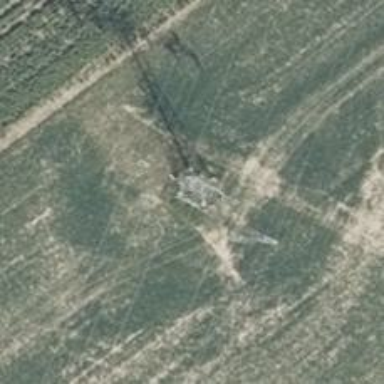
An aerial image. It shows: Power line in the image.